Interaction volume radius: 5 \u00c5
Interaction volume height: 15 \u00c5
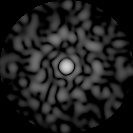
Disorder parameter: 0.8727